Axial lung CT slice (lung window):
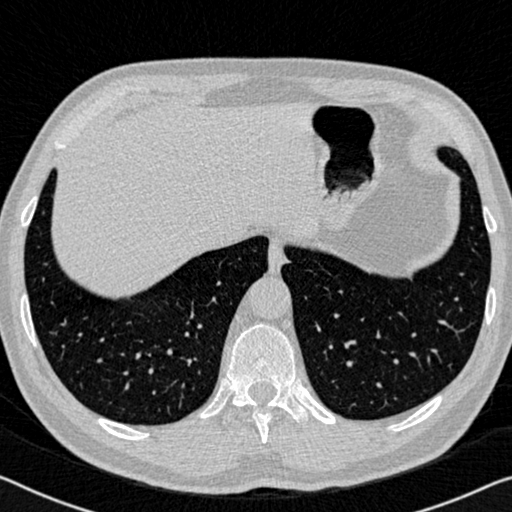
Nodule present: no